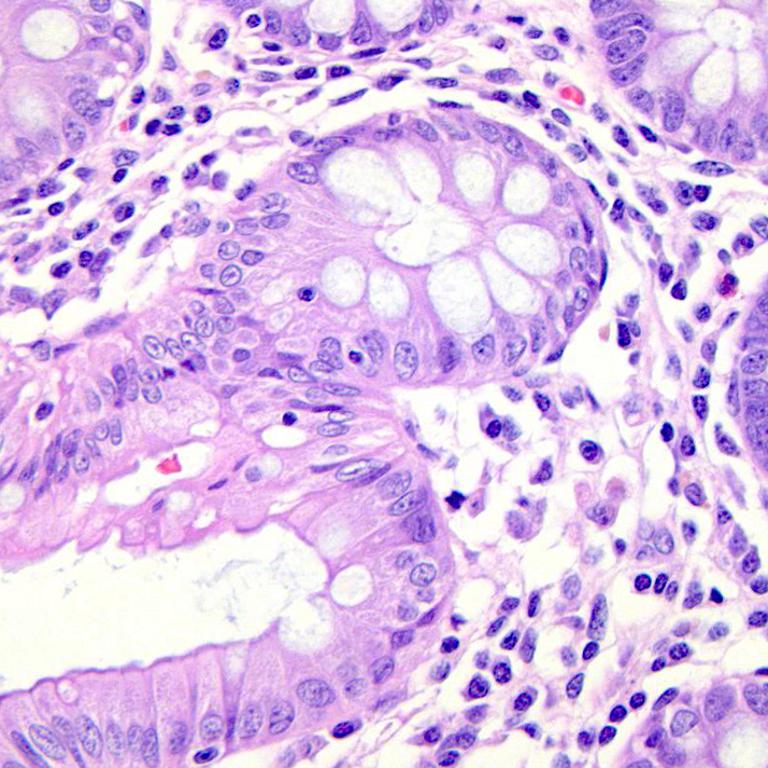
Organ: colon
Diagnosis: benign